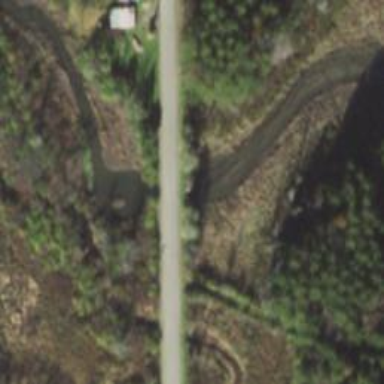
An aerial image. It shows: Culvert tunnel.